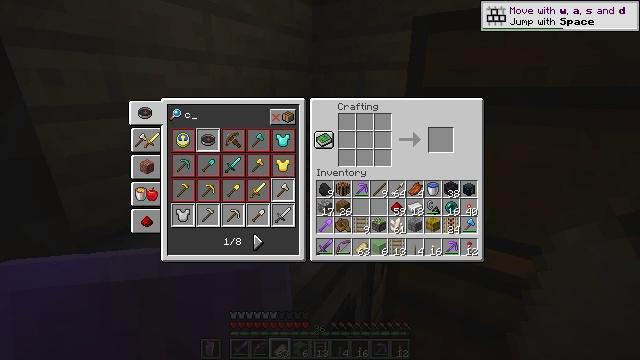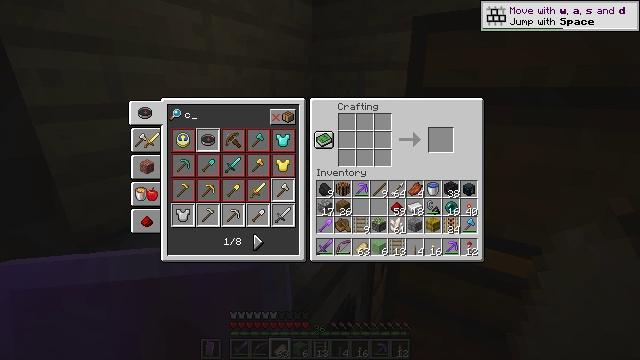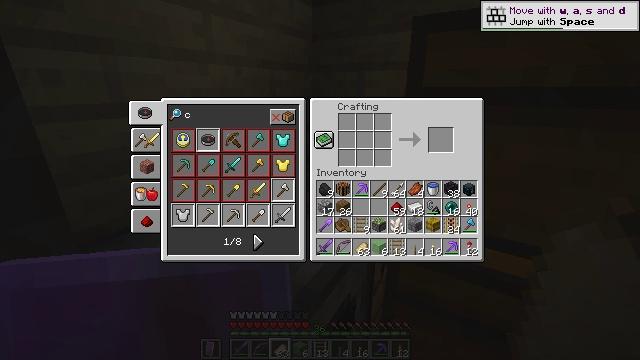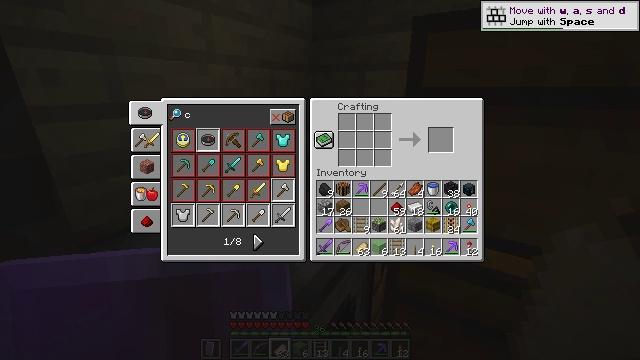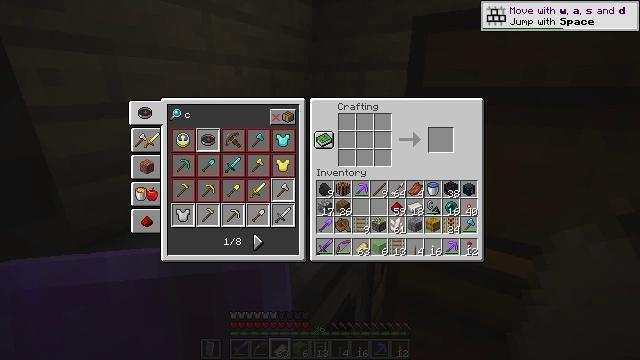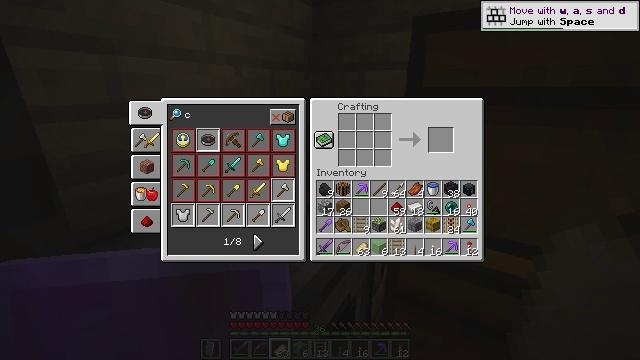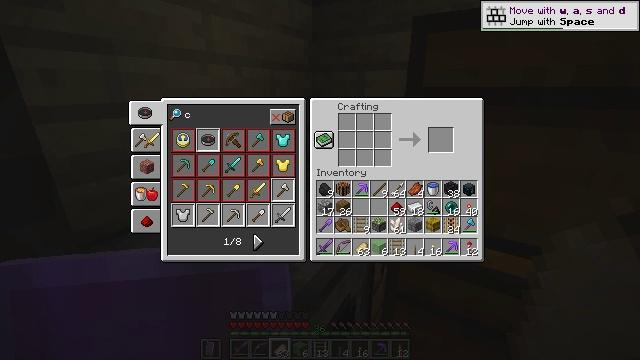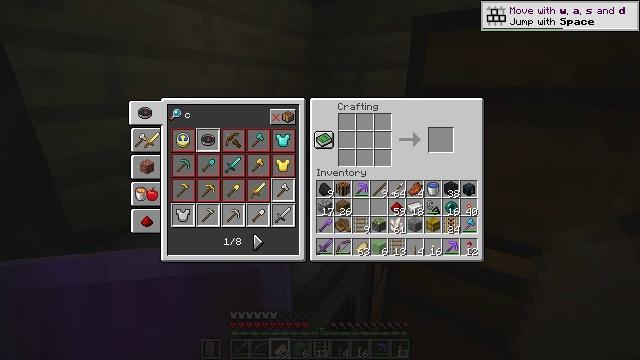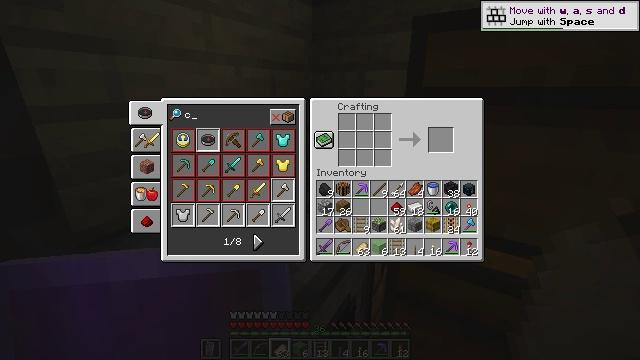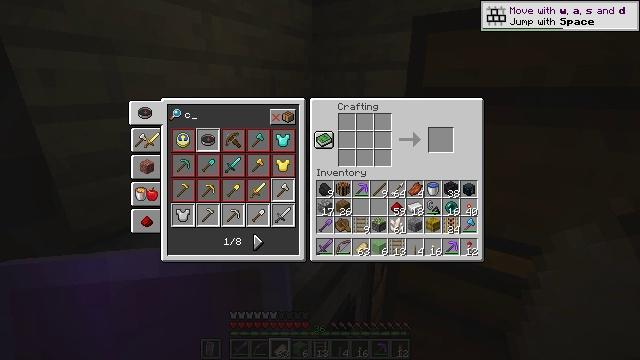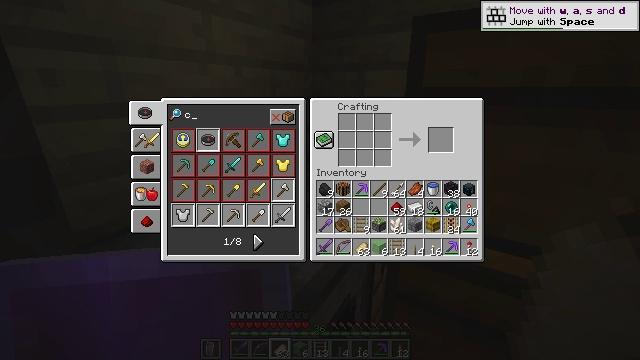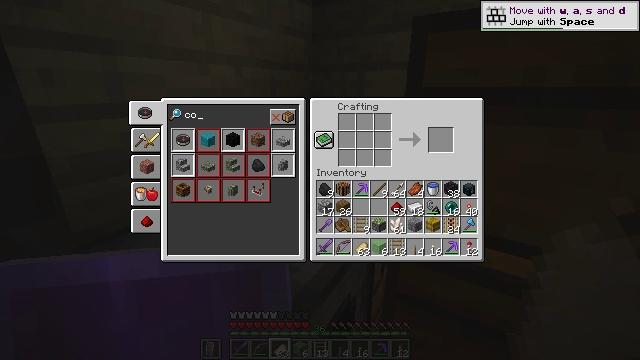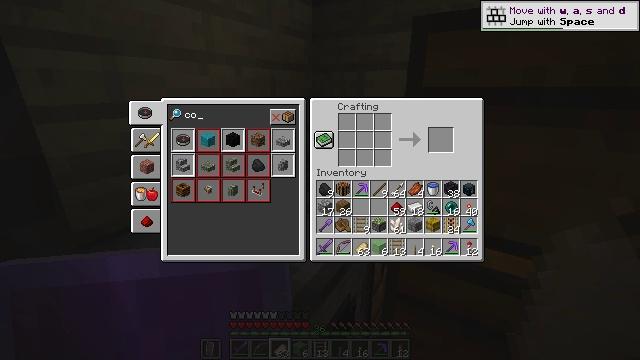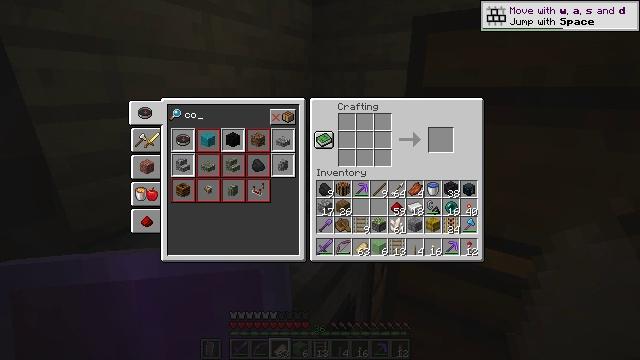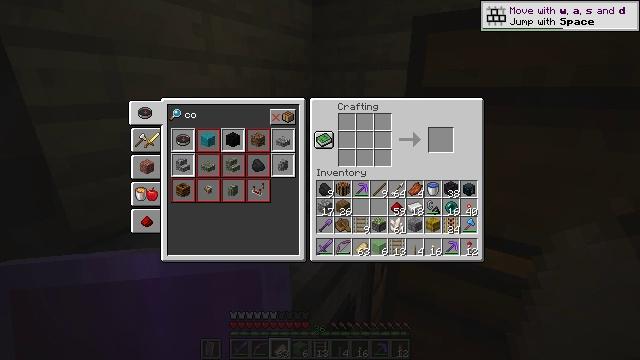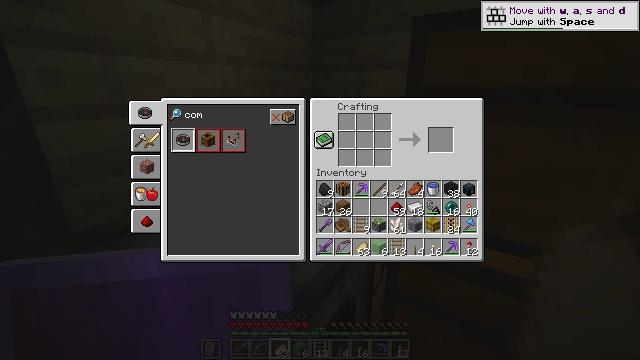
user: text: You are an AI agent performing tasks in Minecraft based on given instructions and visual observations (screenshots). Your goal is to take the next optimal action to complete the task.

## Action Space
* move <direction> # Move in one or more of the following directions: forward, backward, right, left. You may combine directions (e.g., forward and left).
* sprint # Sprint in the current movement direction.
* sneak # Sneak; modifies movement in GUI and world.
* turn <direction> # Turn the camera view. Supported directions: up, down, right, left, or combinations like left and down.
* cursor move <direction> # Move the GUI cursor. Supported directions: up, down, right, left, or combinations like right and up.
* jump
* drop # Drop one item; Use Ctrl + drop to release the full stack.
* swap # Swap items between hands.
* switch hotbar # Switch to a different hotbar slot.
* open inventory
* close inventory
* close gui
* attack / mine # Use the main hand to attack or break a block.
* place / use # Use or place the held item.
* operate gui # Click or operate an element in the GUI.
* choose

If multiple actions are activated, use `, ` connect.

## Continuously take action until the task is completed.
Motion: motion action
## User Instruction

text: Open the crafting table and craft a comparator.
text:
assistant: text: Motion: no_op
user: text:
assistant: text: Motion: no_op
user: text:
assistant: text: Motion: no_op
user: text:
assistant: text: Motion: no_op
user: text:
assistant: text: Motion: no_op
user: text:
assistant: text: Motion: no_op
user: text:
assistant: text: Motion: no_op
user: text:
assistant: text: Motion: no_op
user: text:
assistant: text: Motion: no_op
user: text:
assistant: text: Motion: no_op
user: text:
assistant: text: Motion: no_op
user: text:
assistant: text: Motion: no_op
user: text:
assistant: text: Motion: no_op
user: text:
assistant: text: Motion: no_op
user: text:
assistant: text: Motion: no_op
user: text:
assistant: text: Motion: no_op
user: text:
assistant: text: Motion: no_op
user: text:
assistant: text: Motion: no_op
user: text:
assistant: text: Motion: no_op
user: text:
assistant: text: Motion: no_op
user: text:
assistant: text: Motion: no_op
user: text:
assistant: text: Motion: no_op
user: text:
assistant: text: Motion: no_op
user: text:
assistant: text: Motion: no_op
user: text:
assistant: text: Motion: no_op
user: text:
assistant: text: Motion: no_op
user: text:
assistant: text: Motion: no_op
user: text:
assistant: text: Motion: no_op
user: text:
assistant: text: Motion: no_op
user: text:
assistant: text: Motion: no_op